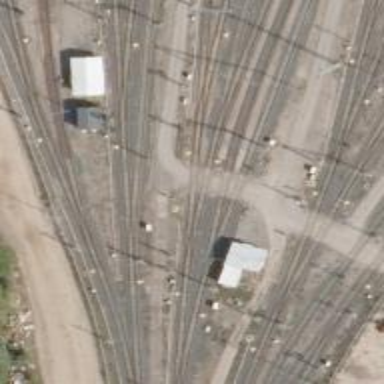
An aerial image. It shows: Rail yard with electrified contact lines for the railway.